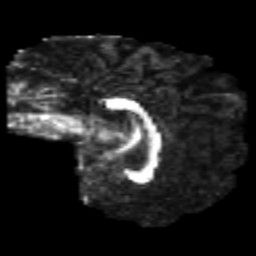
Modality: FA
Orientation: sagittal
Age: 24
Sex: male
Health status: healthy
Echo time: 0.074 s